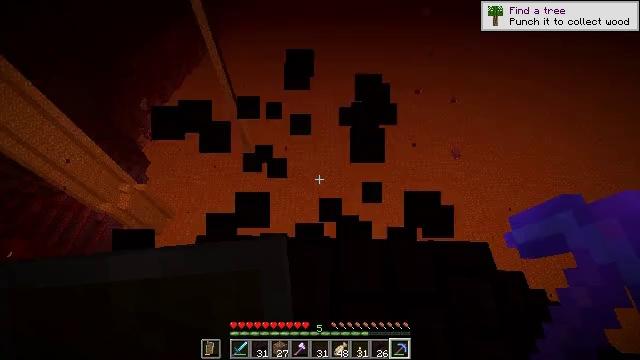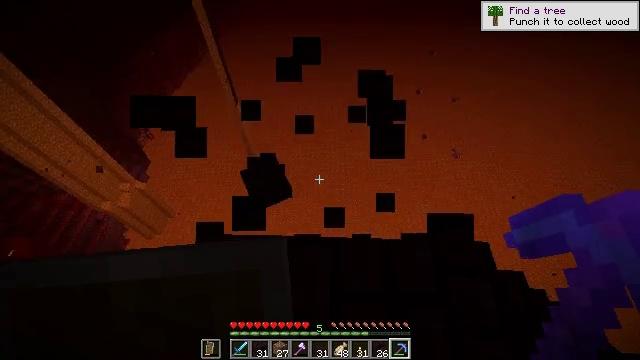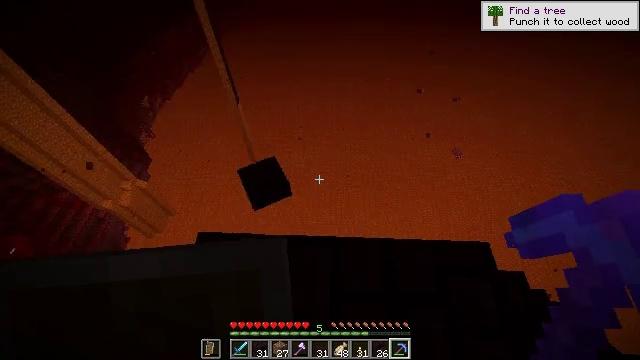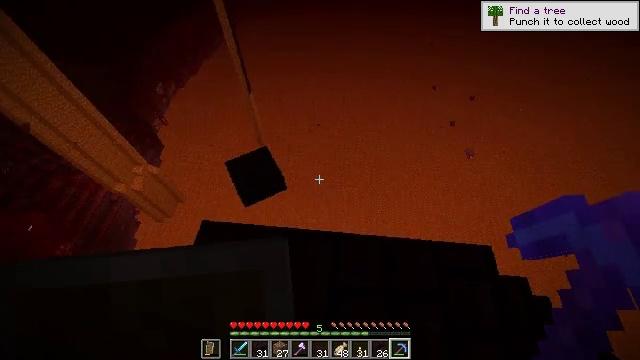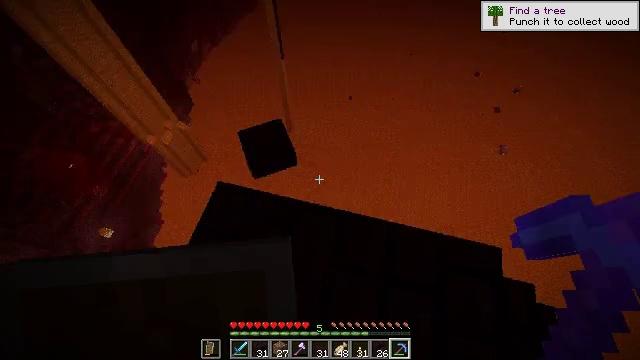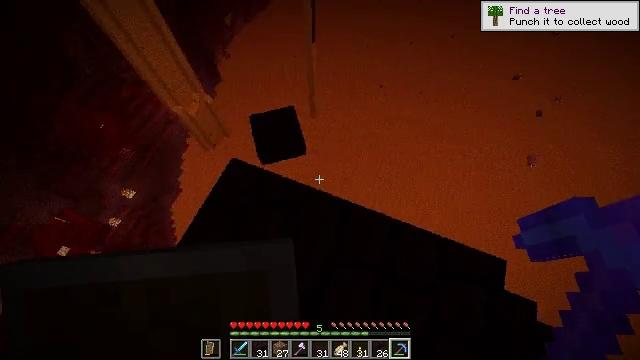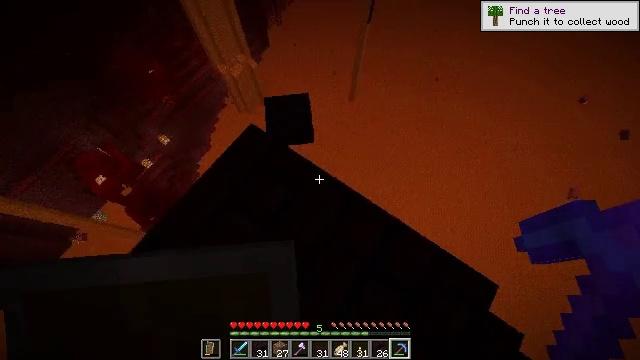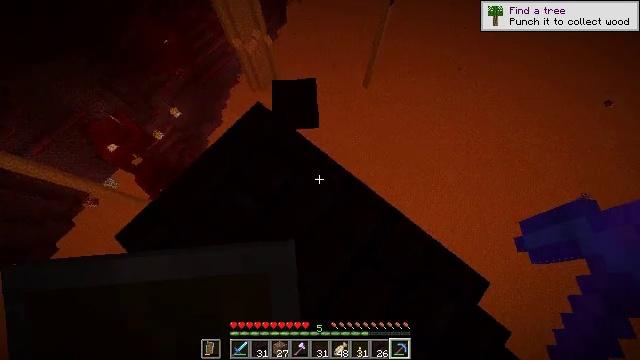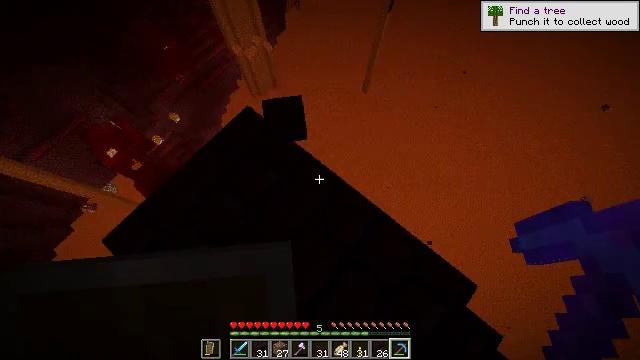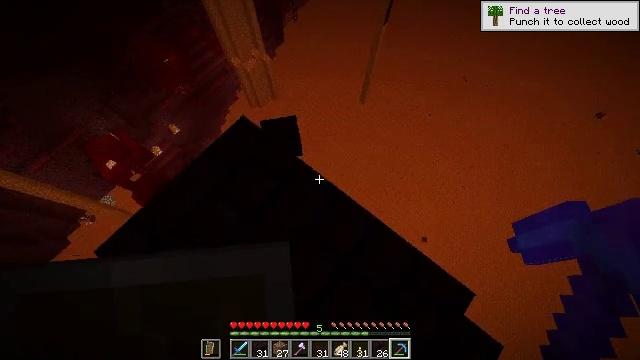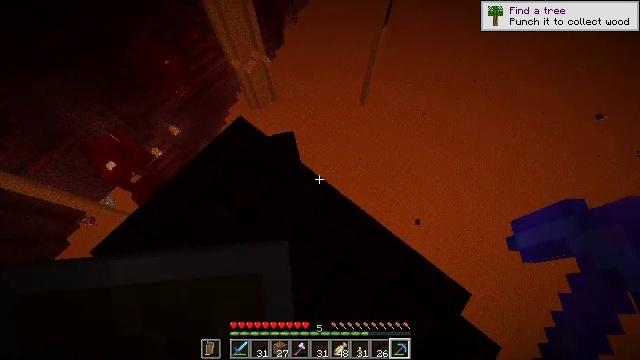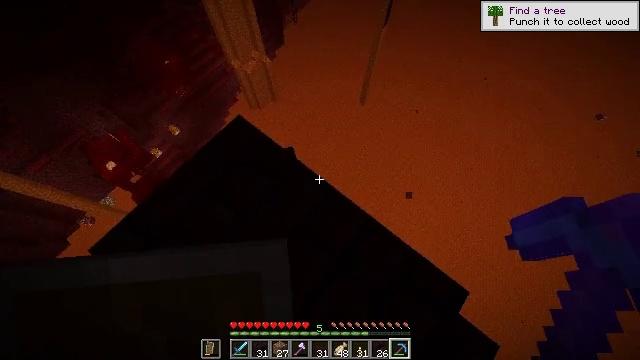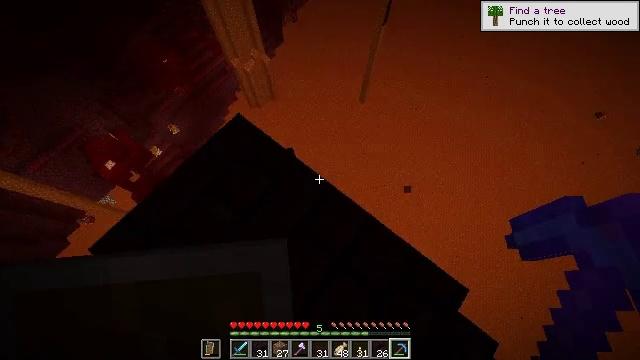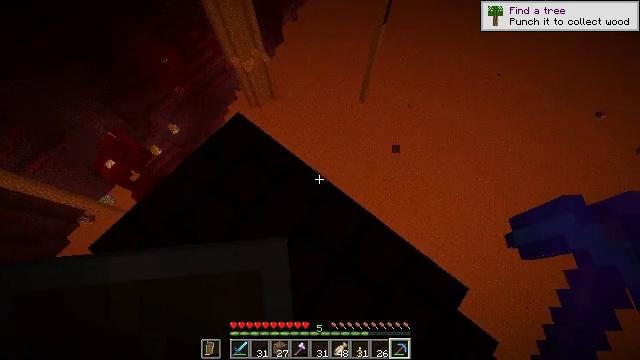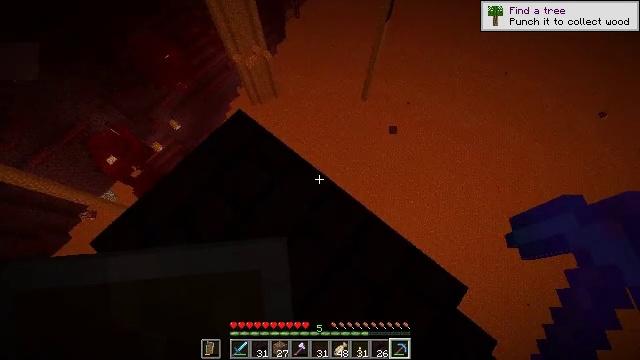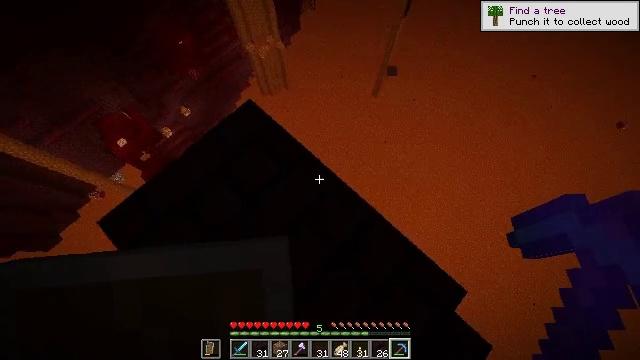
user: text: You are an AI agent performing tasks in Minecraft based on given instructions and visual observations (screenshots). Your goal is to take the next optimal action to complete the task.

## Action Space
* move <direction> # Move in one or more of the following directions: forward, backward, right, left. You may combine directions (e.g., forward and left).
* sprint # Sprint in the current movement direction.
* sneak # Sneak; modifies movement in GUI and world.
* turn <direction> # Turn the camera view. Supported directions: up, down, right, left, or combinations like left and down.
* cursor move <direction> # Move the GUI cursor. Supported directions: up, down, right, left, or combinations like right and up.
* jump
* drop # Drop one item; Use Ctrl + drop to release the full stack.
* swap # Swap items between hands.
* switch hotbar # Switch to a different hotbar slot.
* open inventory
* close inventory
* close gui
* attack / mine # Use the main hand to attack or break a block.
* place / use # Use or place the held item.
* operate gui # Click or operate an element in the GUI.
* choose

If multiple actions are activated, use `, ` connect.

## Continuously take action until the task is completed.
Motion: motion action
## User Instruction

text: Gather the nether brick stairs for your inventory.
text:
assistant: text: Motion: sneak, attack / mine
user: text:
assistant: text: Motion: sneak, attack / mine
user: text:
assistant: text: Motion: move right, sneak, turn left and down
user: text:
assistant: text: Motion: move right, sneak, turn left and down
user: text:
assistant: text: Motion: move right, sneak, turn left and down
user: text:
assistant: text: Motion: move right, sneak, turn left and down
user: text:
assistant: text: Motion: move right, sneak, turn left and down
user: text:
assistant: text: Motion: sneak, turn up
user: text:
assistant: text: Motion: sneak, turn up
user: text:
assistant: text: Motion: sneak
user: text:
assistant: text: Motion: sneak
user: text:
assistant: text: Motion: sneak
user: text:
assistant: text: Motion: sneak
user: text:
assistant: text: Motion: sneak
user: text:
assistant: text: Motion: sneak, turn left and down
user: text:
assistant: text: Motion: sneak, turn left
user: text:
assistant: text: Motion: sneak, turn left
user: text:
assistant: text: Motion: sneak, turn left
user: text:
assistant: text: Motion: sneak, turn left
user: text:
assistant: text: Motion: move back, sneak, turn left
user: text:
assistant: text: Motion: move back, sneak
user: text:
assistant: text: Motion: move back, sneak
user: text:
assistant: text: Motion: move back, sneak
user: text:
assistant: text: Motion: move back, sneak, turn up
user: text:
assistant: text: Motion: move back, sneak
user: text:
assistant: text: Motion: move back, sneak
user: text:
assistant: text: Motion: move back, sneak
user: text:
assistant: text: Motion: move back
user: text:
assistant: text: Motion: move back
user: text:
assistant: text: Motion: move back